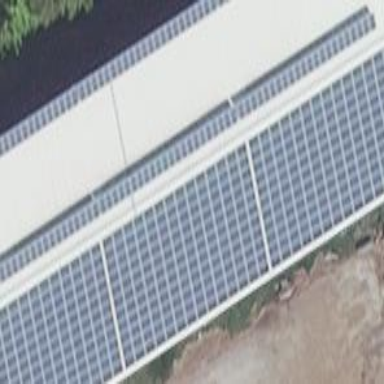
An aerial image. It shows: Small solar photovoltaic panel generator inside building.